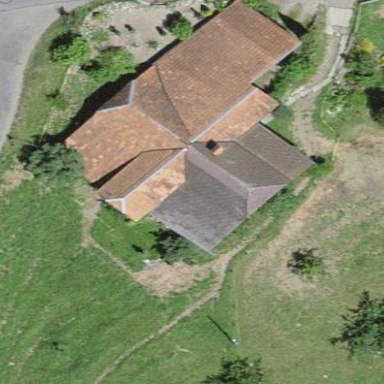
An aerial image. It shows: Farm building.